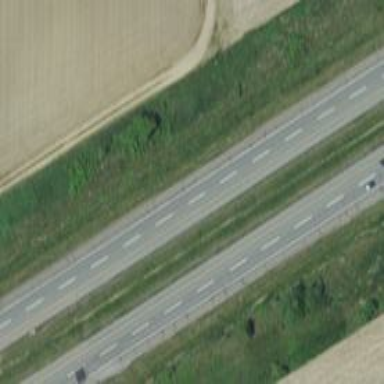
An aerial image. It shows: Motorway.